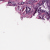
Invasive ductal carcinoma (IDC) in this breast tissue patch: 1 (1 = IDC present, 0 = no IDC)